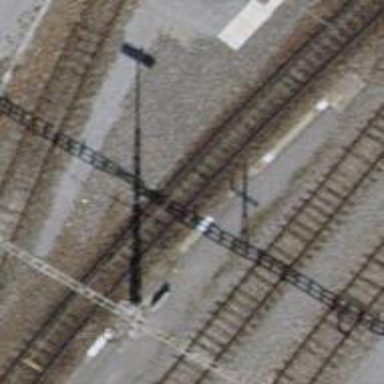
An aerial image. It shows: Rail siding with electrified tracks using contact line.